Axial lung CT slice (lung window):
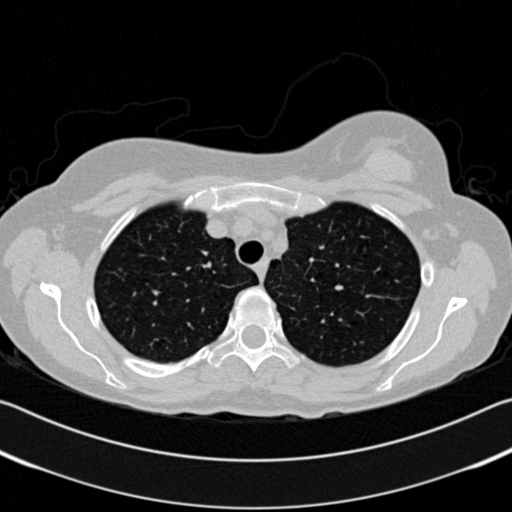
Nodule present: no